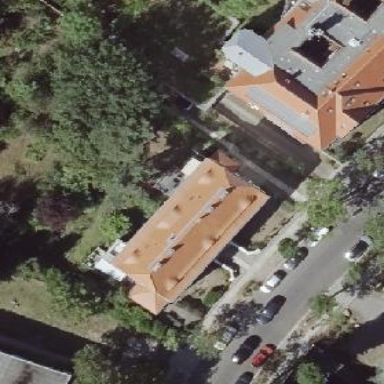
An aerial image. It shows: Hipped-roof building with apartments.